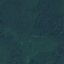
Label: Forest